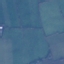
Land use / land cover class: Pasture